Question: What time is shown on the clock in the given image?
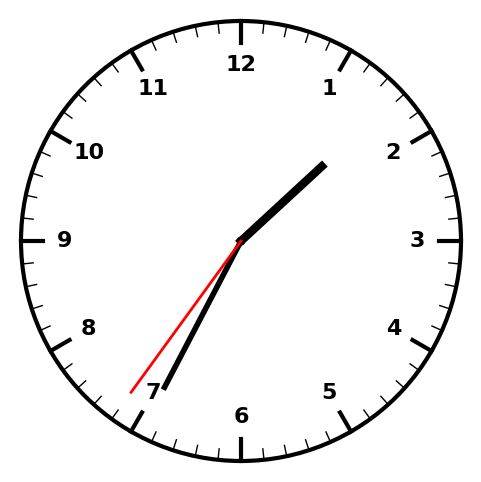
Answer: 01:34:36